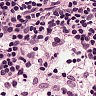
Metastatic tissue present: no